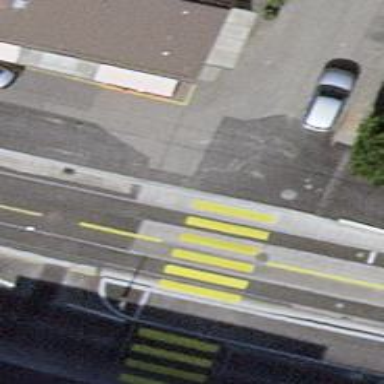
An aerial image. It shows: Zebra crossing at uncontrolled and marked intersection.